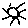
Label: sun